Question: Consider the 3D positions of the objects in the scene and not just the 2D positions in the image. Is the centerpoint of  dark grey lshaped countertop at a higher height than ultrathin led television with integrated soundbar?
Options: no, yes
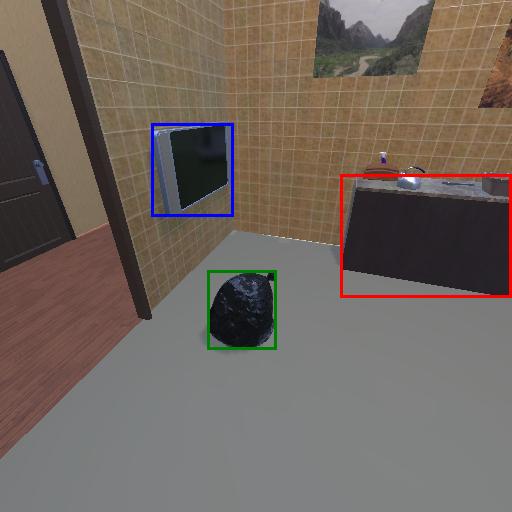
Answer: no